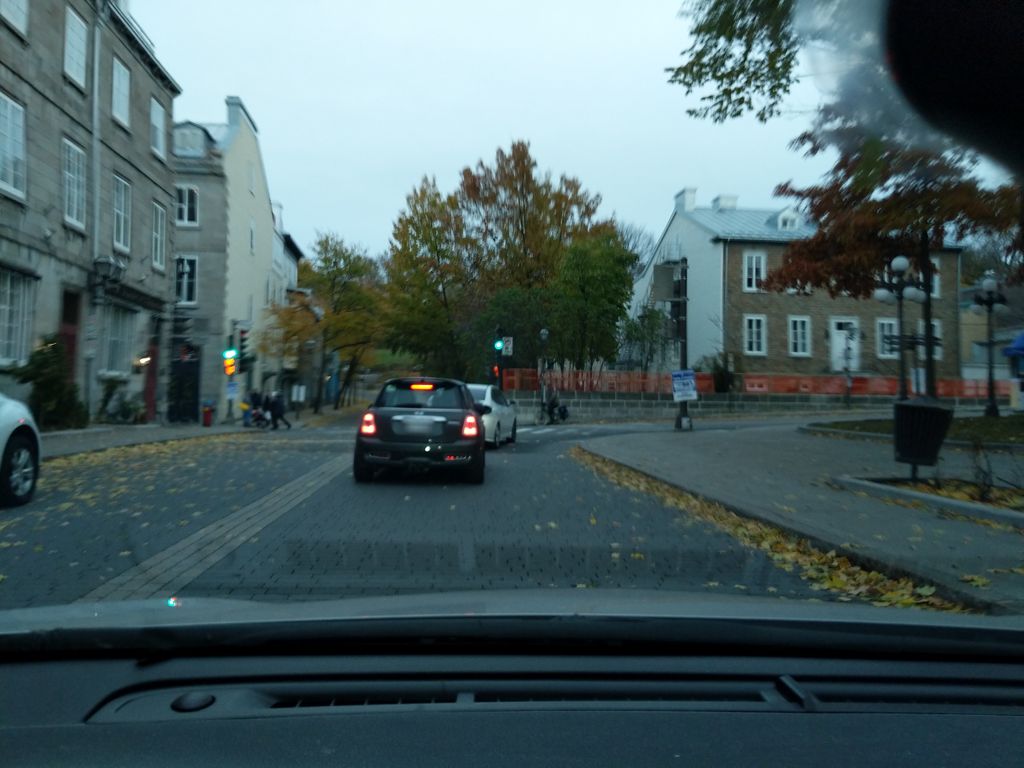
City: quebec_city